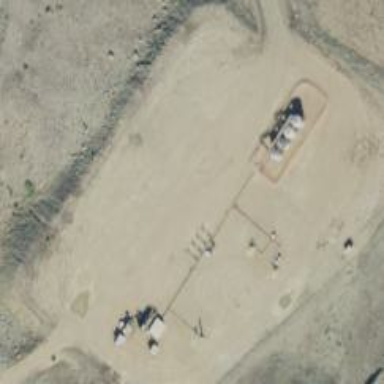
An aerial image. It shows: Petroleum well.